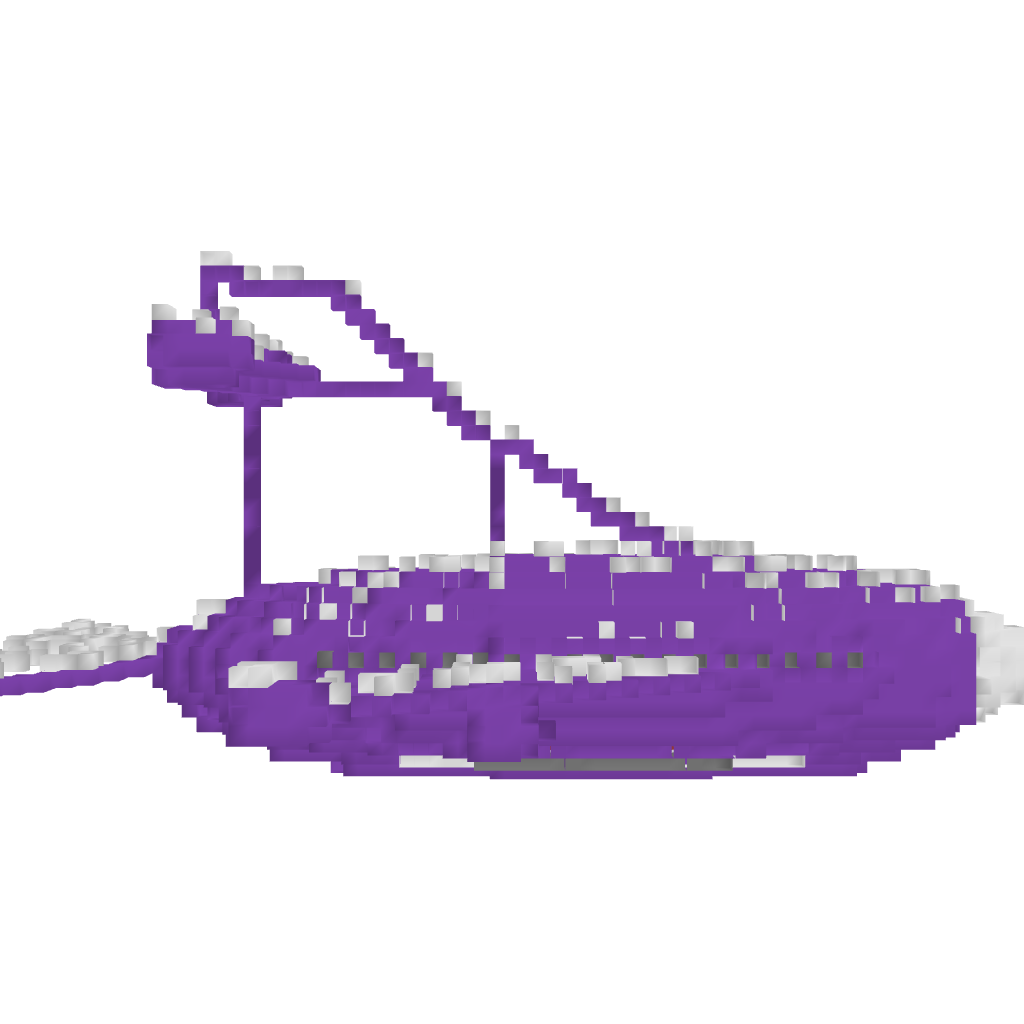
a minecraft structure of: The shark functioning war airship bad low quality